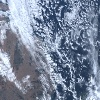
Label: cloud